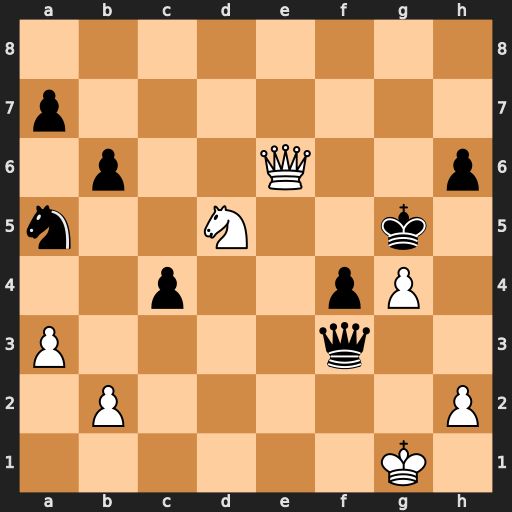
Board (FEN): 8/p7/1p2Q2p/n2N2k1/2p2pP1/P4q2/1P5P/6K1
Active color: w
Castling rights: -
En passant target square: -
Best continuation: Qf5+ Kh4 Qh5#